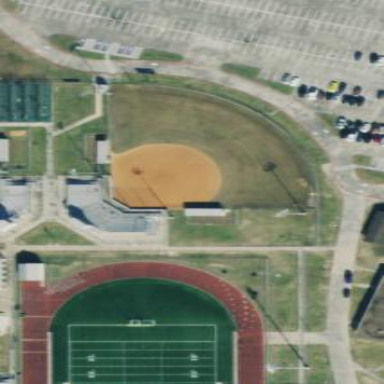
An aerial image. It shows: Softball pitch for leisure sports.